Question: Top category?
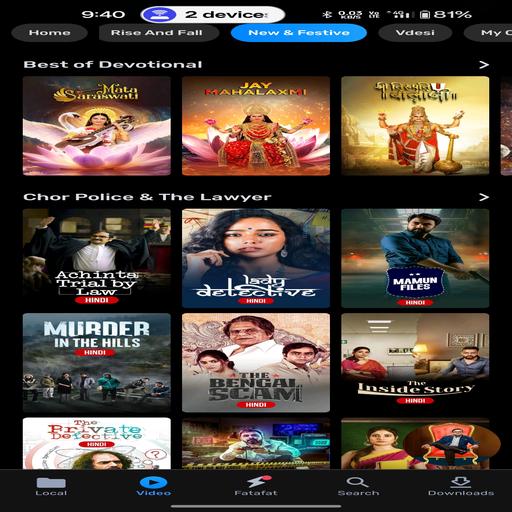
Answer: Devotional